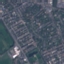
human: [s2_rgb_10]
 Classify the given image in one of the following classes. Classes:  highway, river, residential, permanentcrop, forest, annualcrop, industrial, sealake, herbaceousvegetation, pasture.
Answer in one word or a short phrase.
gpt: Residential